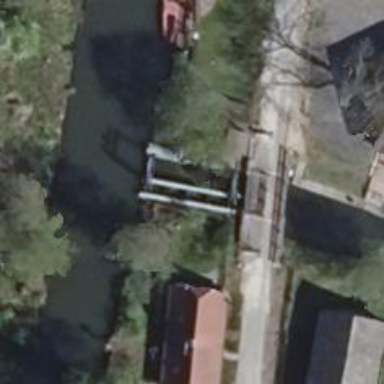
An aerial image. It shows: Lock gate along waterway.